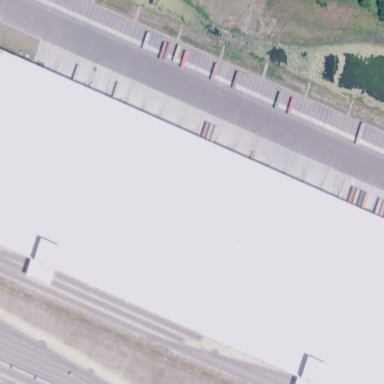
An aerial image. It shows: Warehouse.